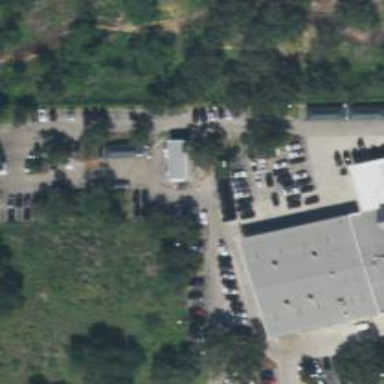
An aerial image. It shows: Building housing car shop.